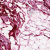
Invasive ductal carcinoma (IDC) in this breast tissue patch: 0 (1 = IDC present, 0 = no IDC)